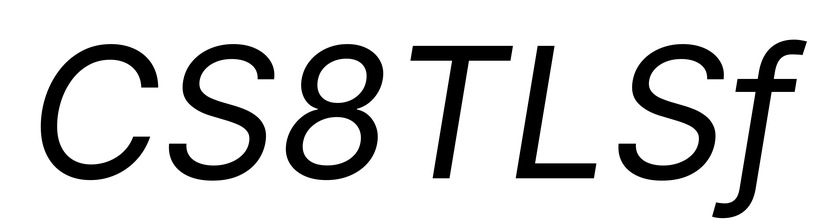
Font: Inter-Italic_Italic